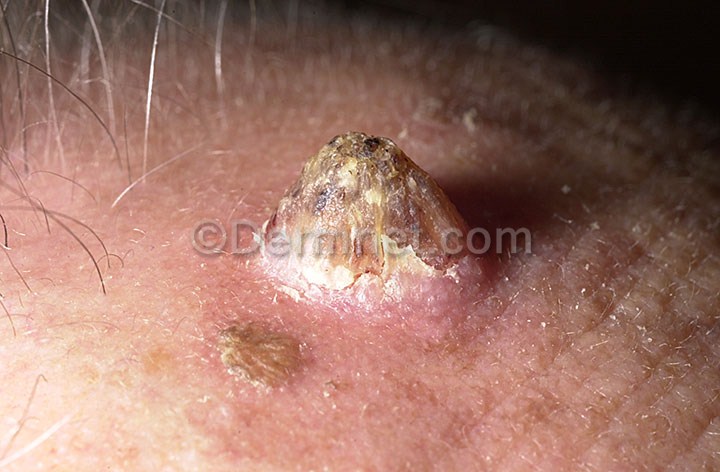
Disease: Actinic Keratosis Basal Cell Carcinoma and other Malignant Lesions